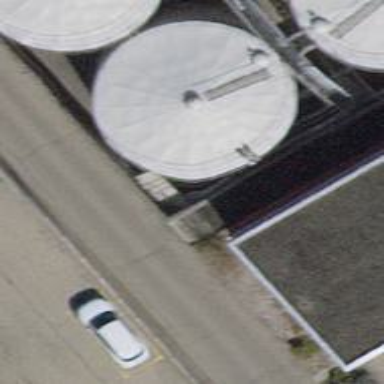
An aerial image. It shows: Silo structure.